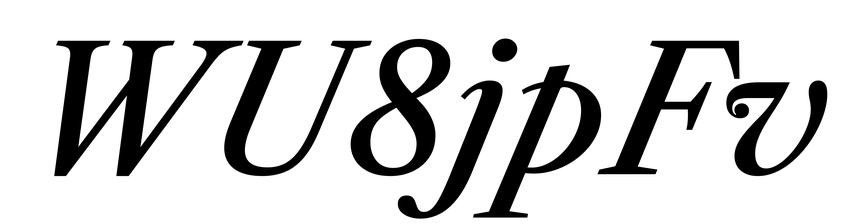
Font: LibreCaslonText-Italic_Medium_Italic